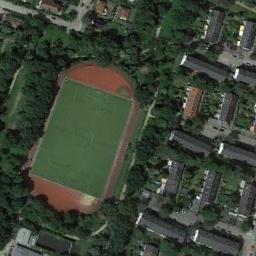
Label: ground_track_field